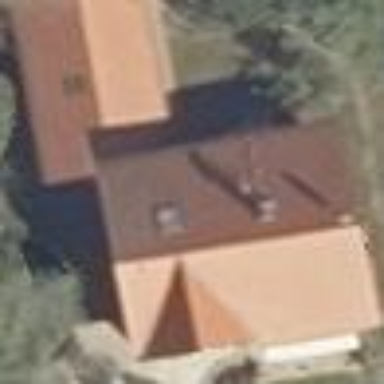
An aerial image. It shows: Simple and straightforward house.